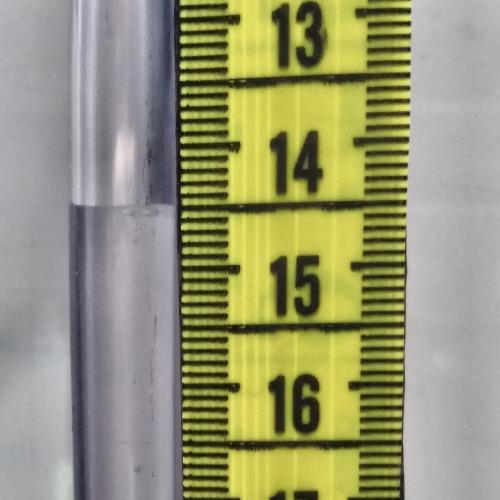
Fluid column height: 14.5 cm